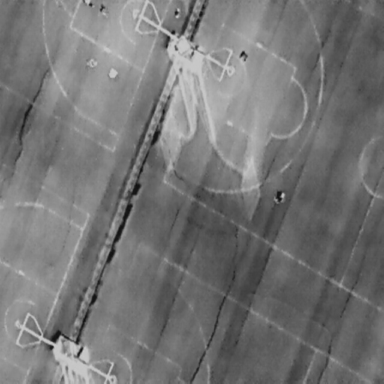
There are six People in the infrared image.